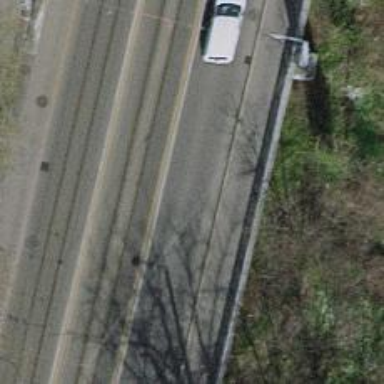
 and cycle track on the right side of the road."